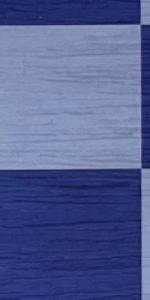
Label: Empty